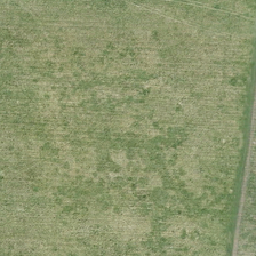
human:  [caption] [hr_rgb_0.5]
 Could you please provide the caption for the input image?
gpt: This grassland is mixed with bright green grass and dark green ones.

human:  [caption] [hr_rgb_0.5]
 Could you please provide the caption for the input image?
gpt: The road runs through the yellow green meadow.

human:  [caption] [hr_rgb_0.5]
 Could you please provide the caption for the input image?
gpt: A road goes through the yellow green grass.

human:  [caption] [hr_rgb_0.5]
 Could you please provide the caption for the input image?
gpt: the meadow has some spots of grass .

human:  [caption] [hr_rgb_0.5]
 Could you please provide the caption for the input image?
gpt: The grass has light green grass mixed with dark green grass.